Interaction volume radius: 5 \u00c5
Interaction volume height: 20 \u00c5
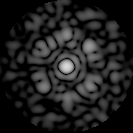
Disorder parameter: 0.6717